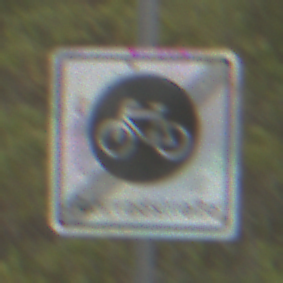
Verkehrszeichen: EndeFahrradstrasse
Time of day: Midday
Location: Outdoor (Nature)
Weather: Overcast
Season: NotSpecified
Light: Natural